高三 · 度量几何学
如图, 四边形 $\mathrm{ABCD}$ 是 $\odot \mathrm{O}$ 的内接四边形, $\mathrm{AH} \perp \mathrm{CD}$, 如果 $\angle \mathrm{HAD}=30^{\circ}$, 那么 $\angle \mathrm{B}=(\quad)$

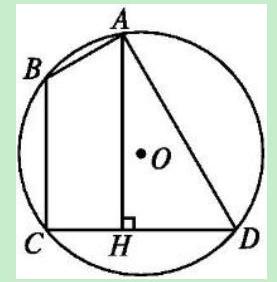
A. $90^{\circ}$
B. $120^{\circ}$
C. $135^{\circ}$
D. $150^{\circ}$
答案: B
解析: 解答: $\because \mathrm{AH} \perp \mathrm{CD}, \therefore \angle \mathrm{AHD}=90^{\circ}$.

$\because \angle \mathrm{HAD}=30^{\circ}, \therefore \angle \mathrm{D}=90^{\circ}-\angle \mathrm{HAD}=60^{\circ}$.

又 $\because$ 四边形 $\mathrm{ABCD}$ 内接于圆 $\mathrm{O}$,

$\therefore \angle \mathrm{B}=180^{\circ}-\angle \mathrm{D}=120^{\circ}$.

分析: 本题主要考查了圆内接四边形的性质与判断定理, 解决问题的关键是根据圆内接四边形的性质与判断定理结合所给条件分析计算